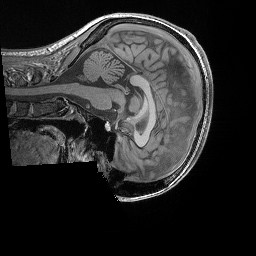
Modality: T1w
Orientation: sagittal
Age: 22
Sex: female
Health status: healthy
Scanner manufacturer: siemens
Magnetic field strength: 3 T
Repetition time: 0.02 s
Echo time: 0.00492 s